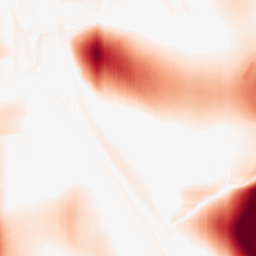
Category: morphological
Decomposition family: rolling_ball
Decomposition parameters: radius: 50
Upsampling method: sinc_hamming
Upsampling parameters: scale: 4
kernel_size: 16
Upsampling scale: 4